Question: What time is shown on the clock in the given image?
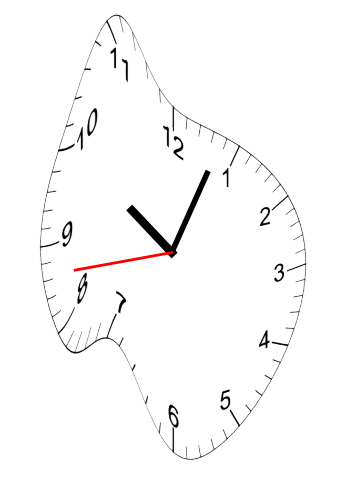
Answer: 10:03:43